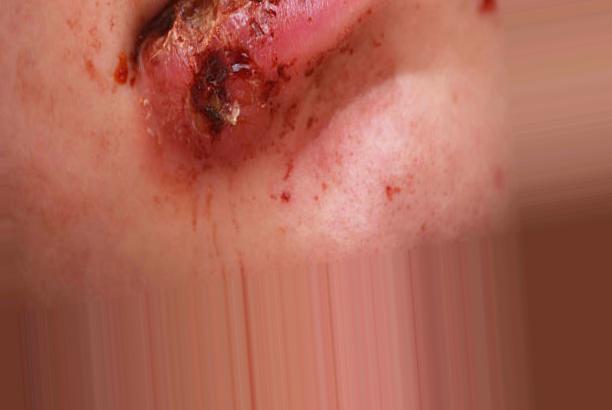
Condition: Mouth Ulcer